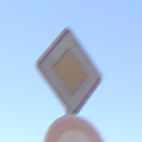
Verkehrszeichen: Vorfahrtsstrasse
Zusatzzeichen unten: Ueberholverbot
Umgebung: Outdoor, Nature
Tageszeit: Midday
Wetter: Clear
Licht: Natural
Jahreszeit: NotSpecified
Kontrast: HighContrast